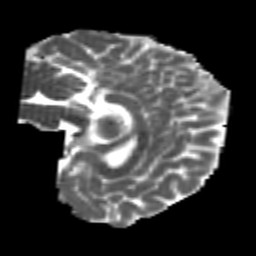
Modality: MD
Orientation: sagittal
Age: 22
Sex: female
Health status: healthy
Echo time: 0.074 s